Interaction volume radius: 10 \u00c5
Interaction volume height: 10 \u00c5
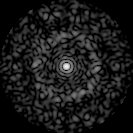
Disorder parameter: 0.7831